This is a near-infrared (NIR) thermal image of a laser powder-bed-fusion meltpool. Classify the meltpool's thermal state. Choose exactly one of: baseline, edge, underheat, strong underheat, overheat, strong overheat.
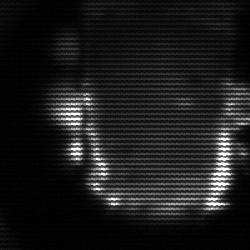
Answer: baseline